Field crop: maize
Growth stage: 1
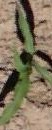
Species: maize